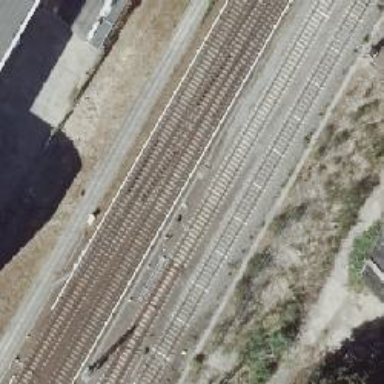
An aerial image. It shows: Railway signal.